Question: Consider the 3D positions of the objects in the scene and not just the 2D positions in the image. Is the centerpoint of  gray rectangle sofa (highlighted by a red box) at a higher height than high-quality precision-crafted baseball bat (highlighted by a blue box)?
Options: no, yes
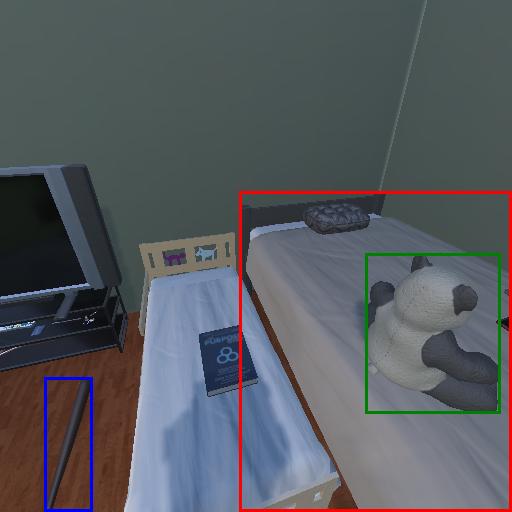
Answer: no